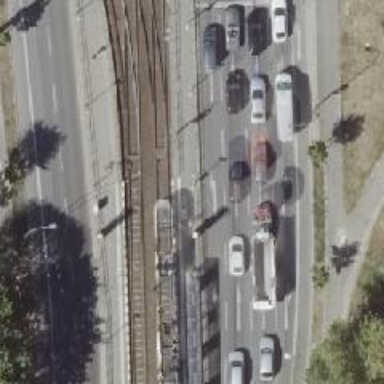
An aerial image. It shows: Tram stop.